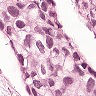
Metastatic tissue present: yes